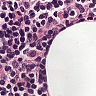
Metastatic tissue present: no